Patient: sex F, age 53
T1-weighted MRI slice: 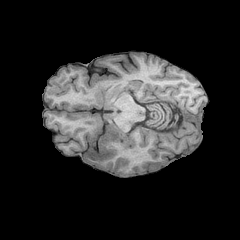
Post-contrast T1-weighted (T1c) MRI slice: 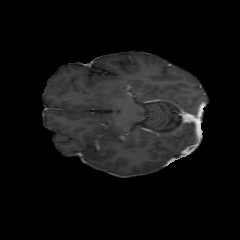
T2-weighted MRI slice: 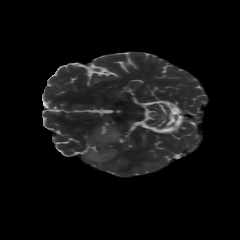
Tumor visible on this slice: yes
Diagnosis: Astrocytoma, IDH-wildtype
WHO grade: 3